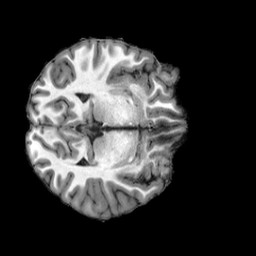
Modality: T1w
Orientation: axial
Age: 19
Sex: female
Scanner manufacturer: siemens
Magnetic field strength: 3 T
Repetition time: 2.5 s
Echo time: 0.00222 s